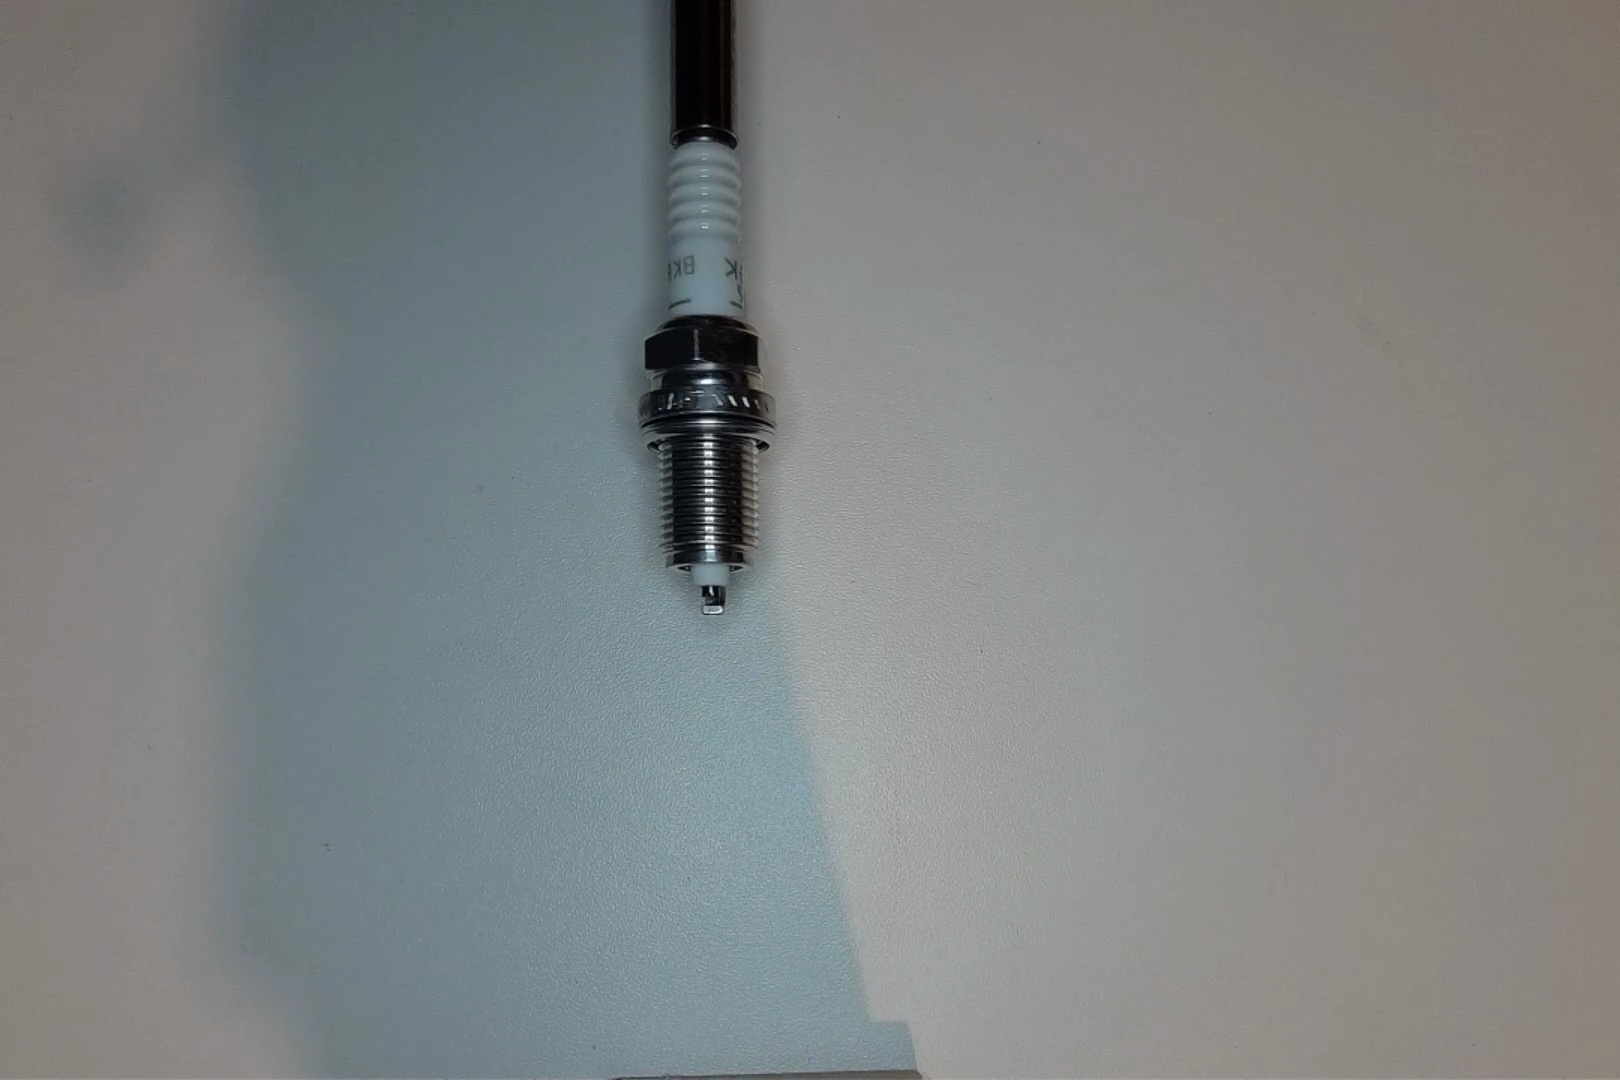
Label: no anomaly